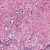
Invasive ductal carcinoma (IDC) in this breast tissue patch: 1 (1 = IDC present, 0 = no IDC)